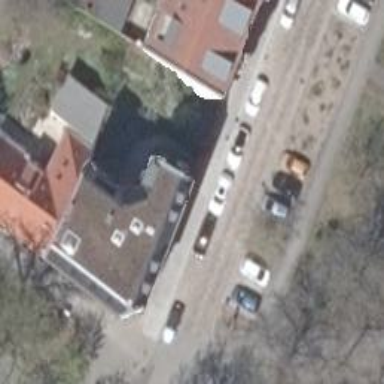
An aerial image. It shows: Apartments building with gambrel roof.